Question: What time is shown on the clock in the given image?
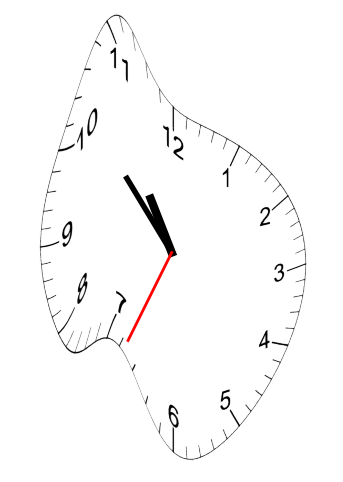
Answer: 10:52:34